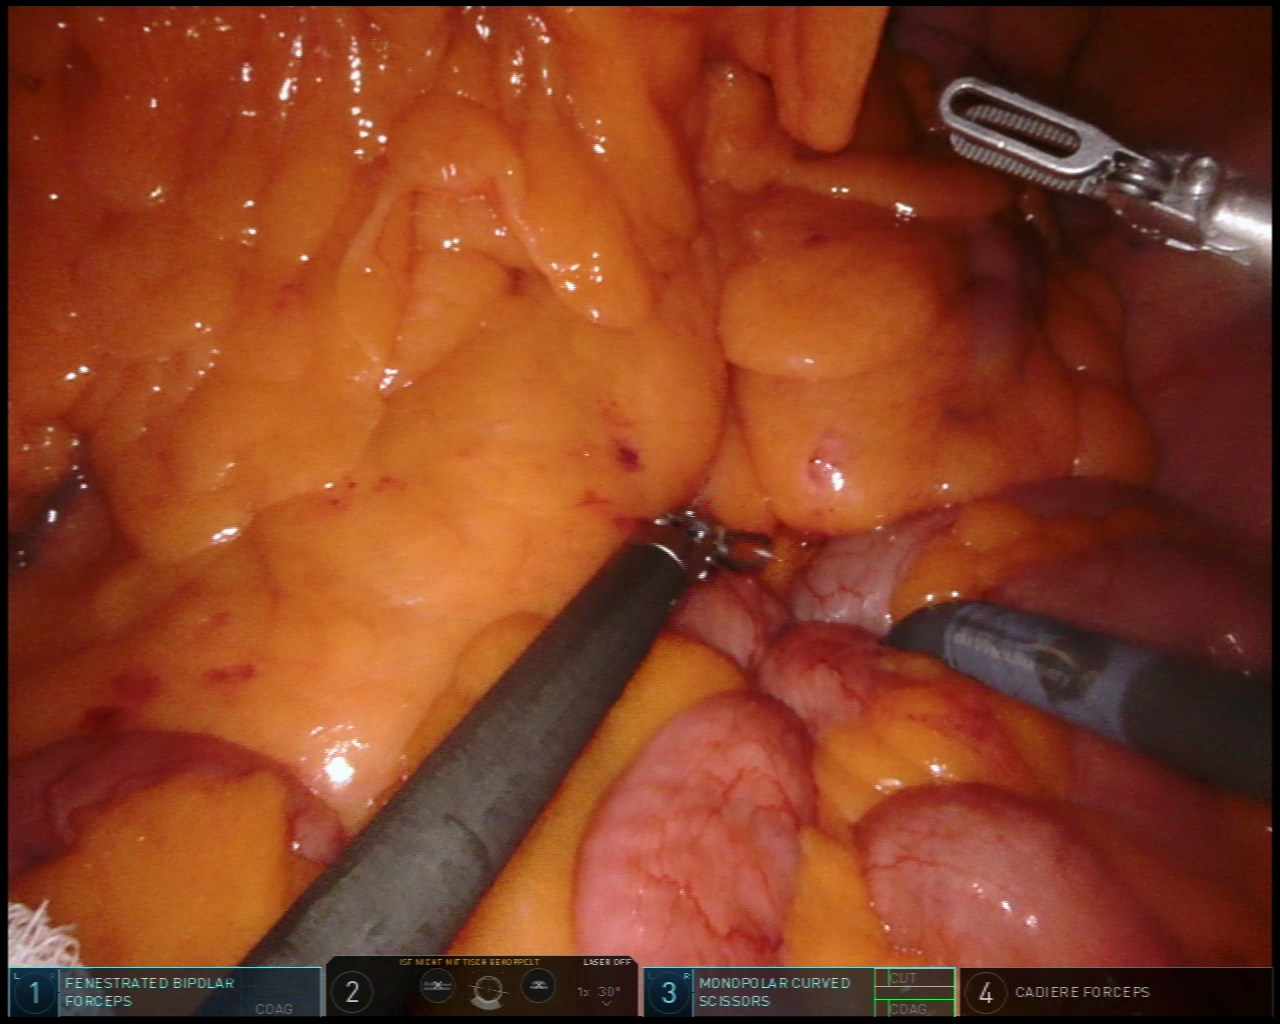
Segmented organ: small_intestine
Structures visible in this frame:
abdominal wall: yes
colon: no
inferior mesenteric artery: no
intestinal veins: no
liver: no
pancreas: no
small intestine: yes
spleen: no
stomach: no
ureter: no
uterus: no
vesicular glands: no